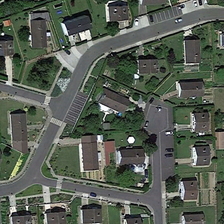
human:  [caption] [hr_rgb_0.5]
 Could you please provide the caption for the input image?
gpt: many buildings and green trees are in a medium residential area .

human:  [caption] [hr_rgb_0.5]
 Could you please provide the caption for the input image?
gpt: many buildings and green trees are in a medium residential area .

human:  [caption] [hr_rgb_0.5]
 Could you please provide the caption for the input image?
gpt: many buildings and green trees are in a medium residential area .

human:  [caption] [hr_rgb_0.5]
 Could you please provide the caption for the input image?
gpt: many buildings and green trees are in a medium residential area .

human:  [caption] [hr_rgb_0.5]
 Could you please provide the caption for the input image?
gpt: many buildings and green trees are in a medium residential area .